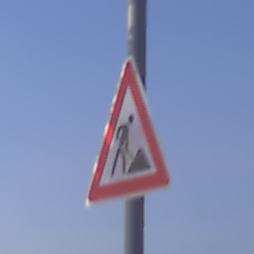
Verkehrszeichen: Arbeitsstelle
Umgebung: Outdoor, Nature
Tageszeit: SunriseSunset
Wetter: Clear
Licht: Natural
Jahreszeit: NotSpecified
Kontrast: LowContrast